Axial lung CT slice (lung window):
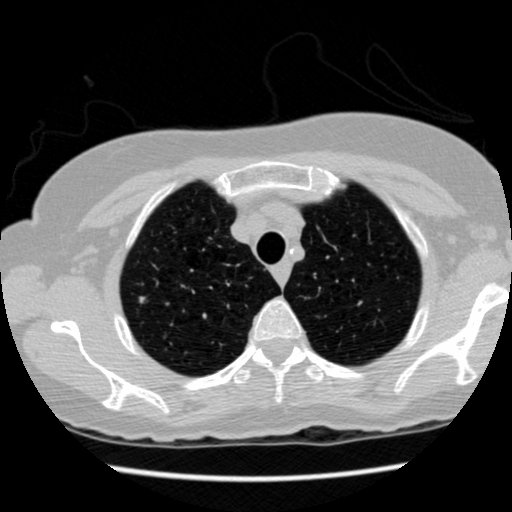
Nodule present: yes
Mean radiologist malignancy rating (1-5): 2.75